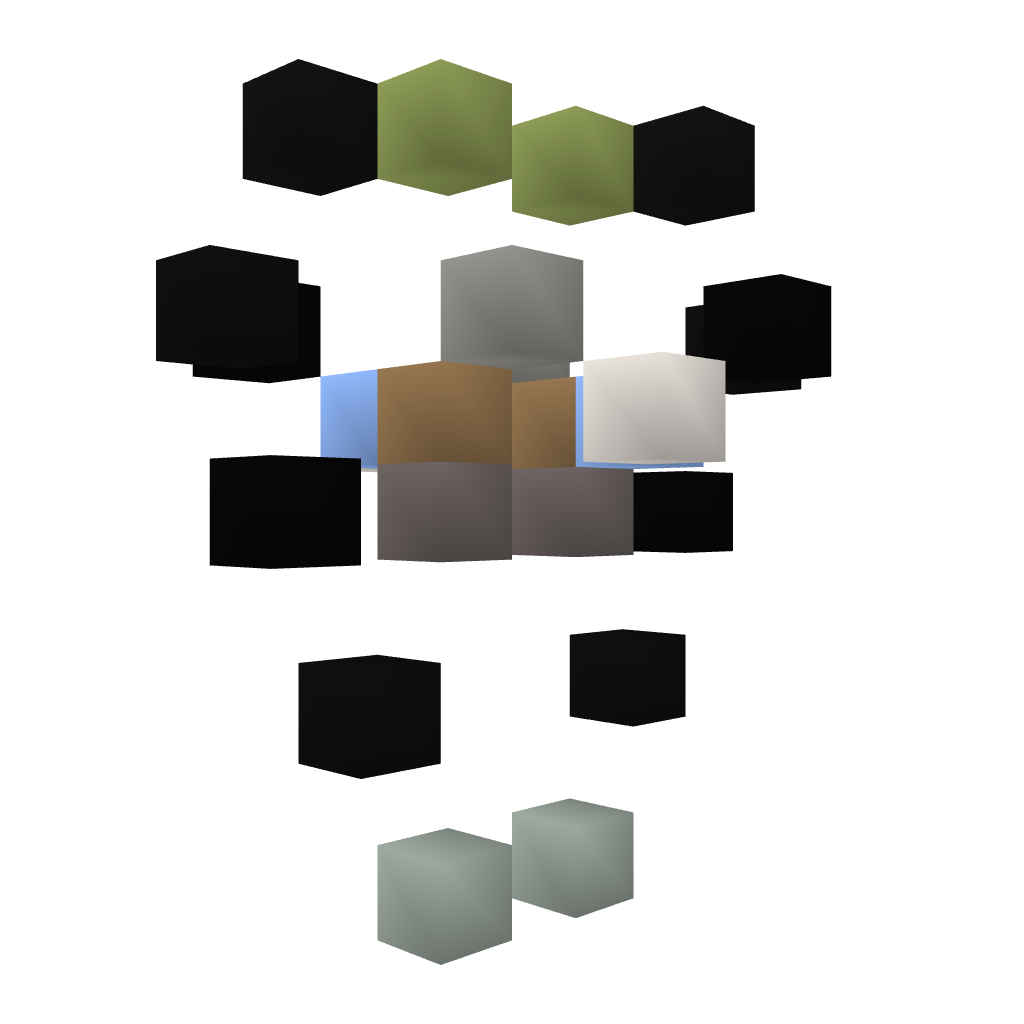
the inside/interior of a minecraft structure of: SD Trader